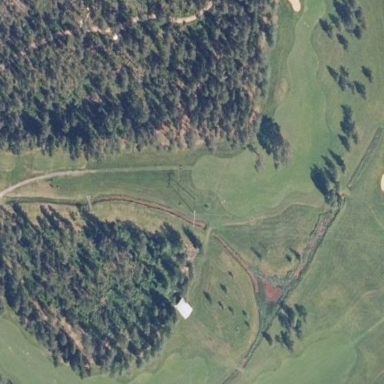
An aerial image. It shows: Golf course.